Interaction volume radius: 10 \u00c5
Interaction volume height: 25 \u00c5
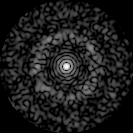
Disorder parameter: 0.8411